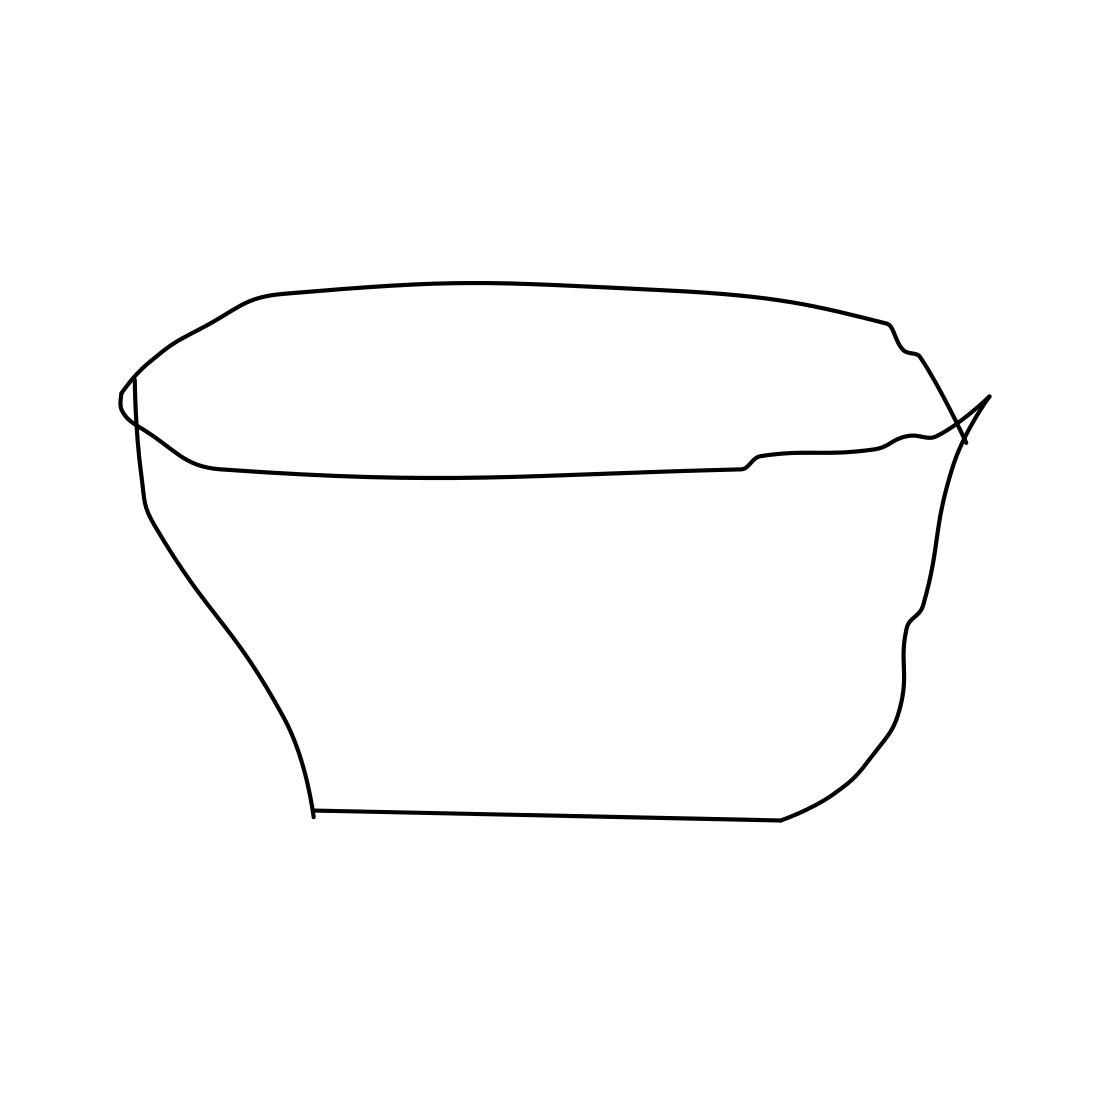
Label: bathtub